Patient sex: M
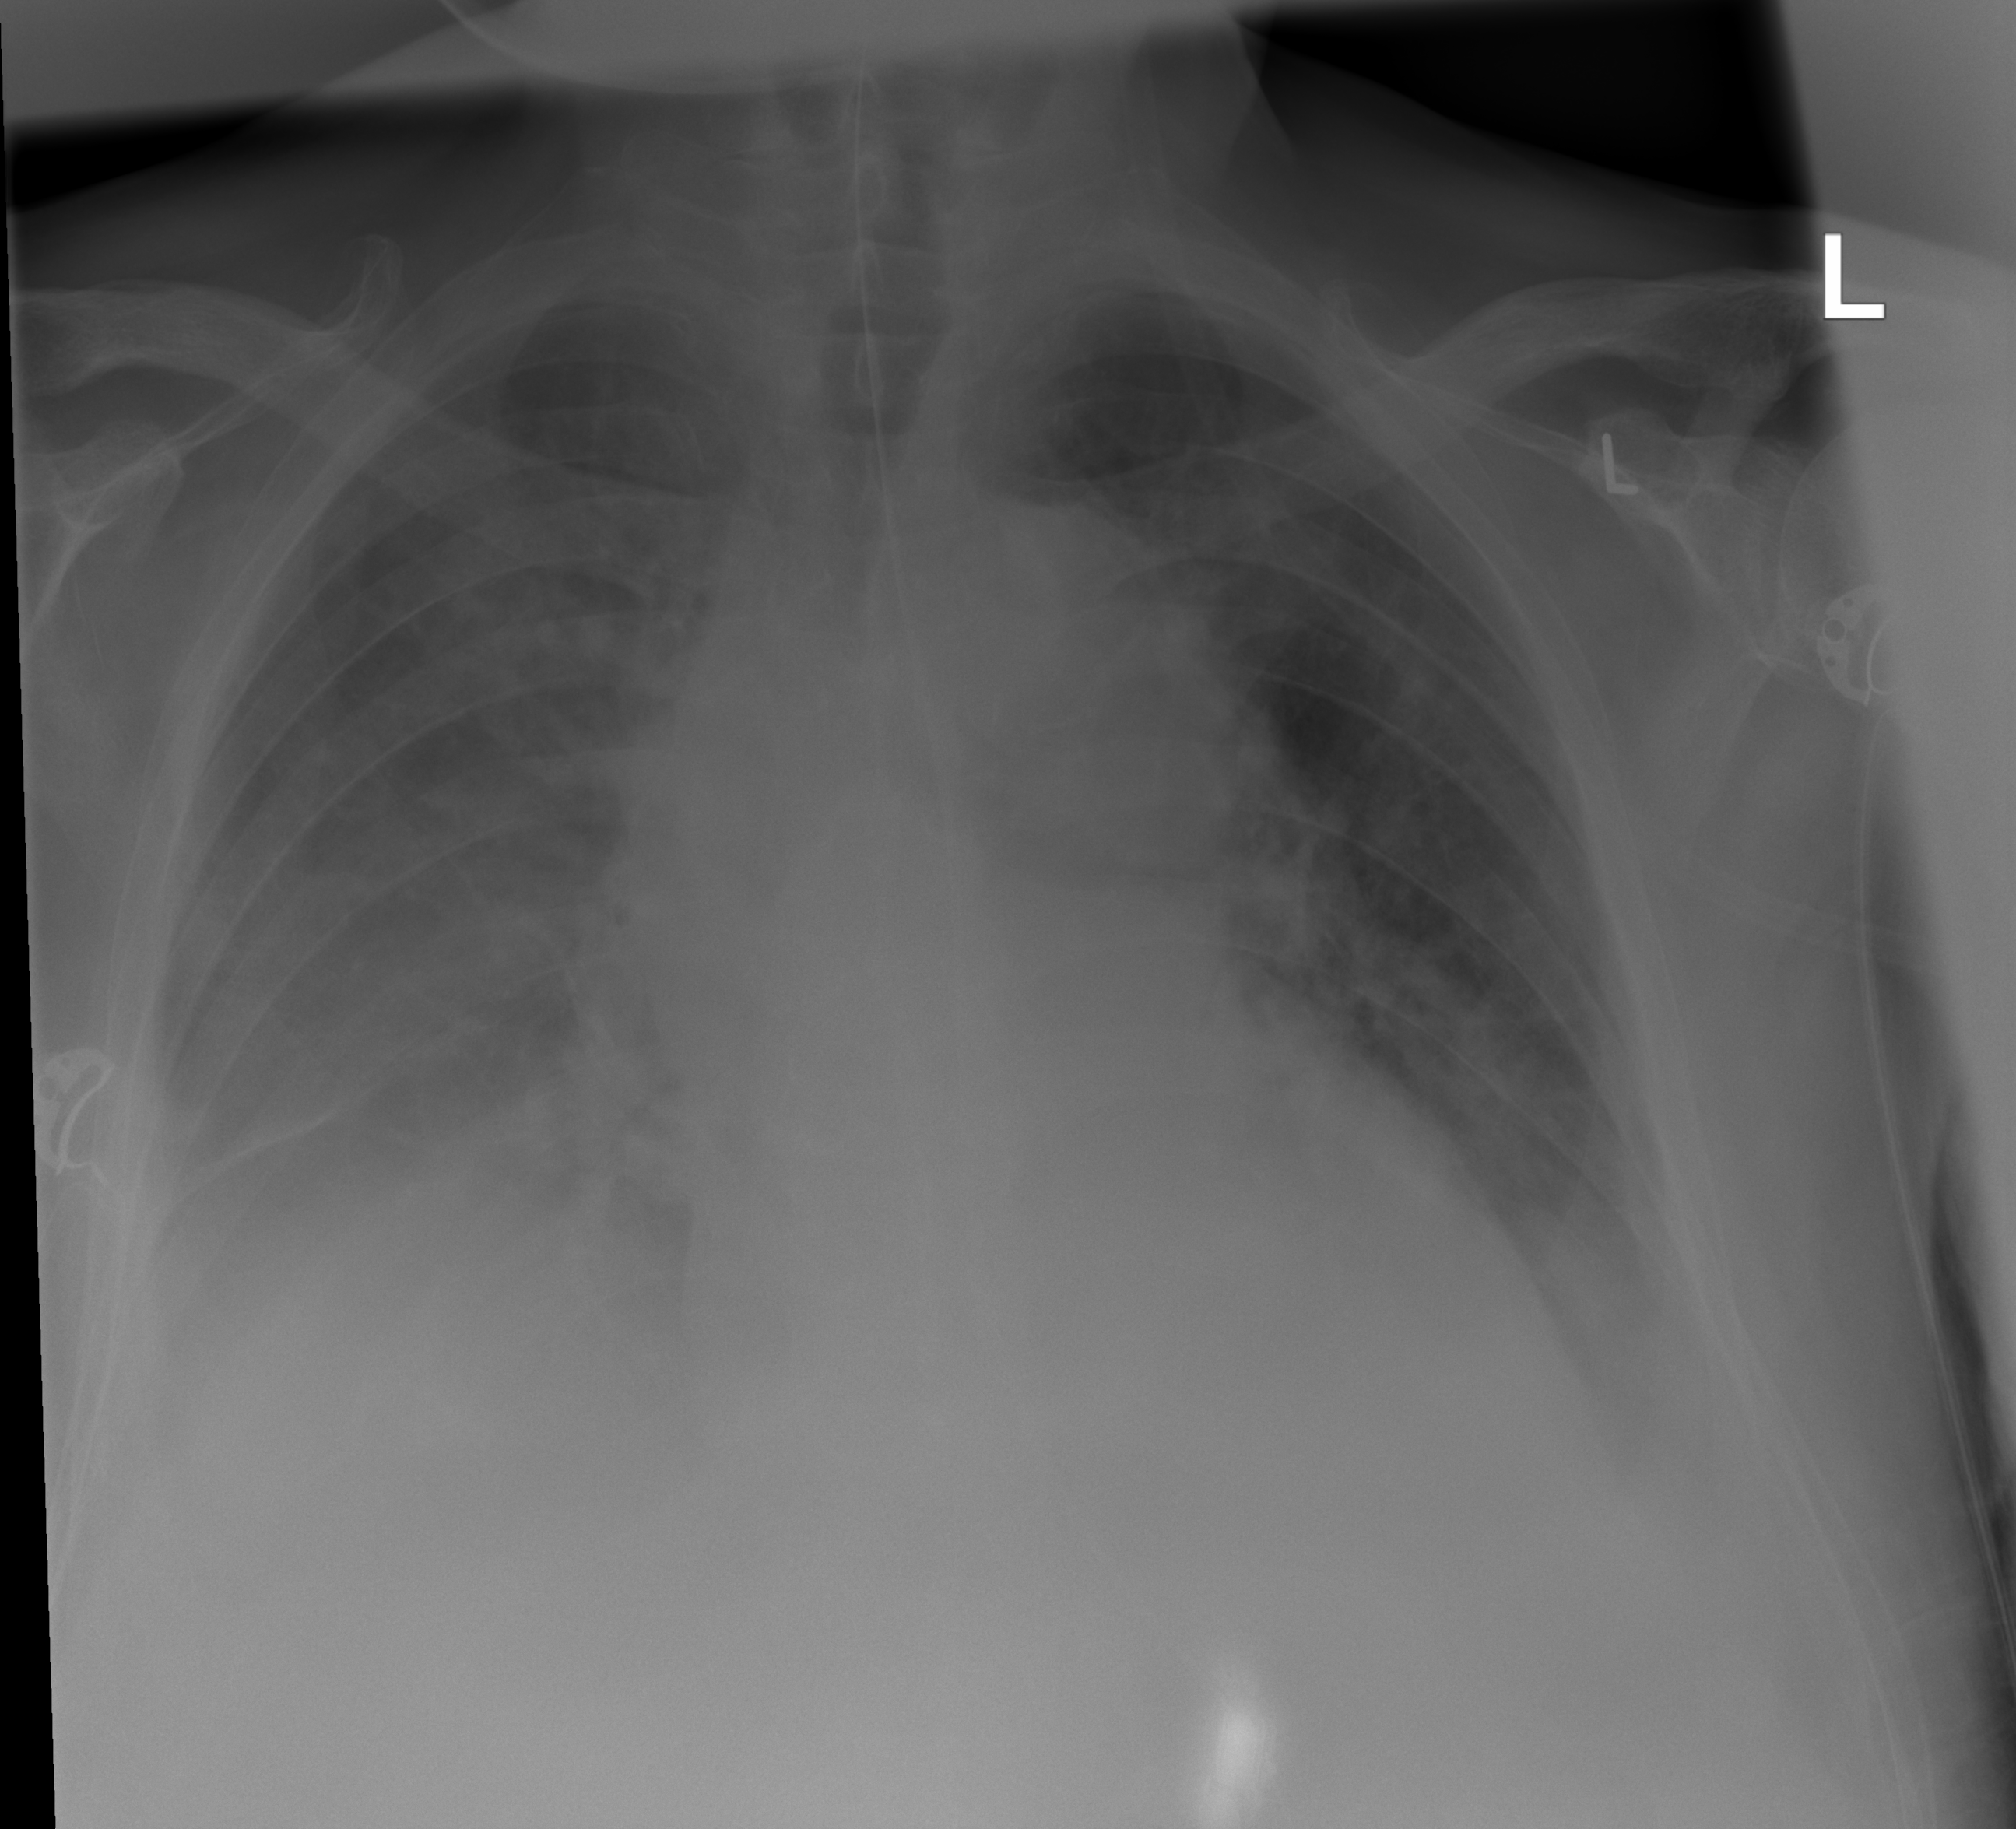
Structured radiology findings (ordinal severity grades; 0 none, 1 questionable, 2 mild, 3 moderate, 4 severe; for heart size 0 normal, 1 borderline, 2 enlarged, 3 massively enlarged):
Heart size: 2
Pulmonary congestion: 2
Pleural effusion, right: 2
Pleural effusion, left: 2
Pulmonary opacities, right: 0
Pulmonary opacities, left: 0
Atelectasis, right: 2
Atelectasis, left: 2